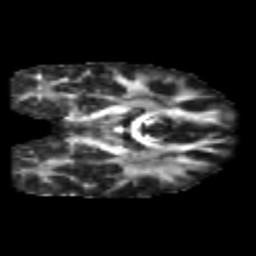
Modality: FA
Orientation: coronal
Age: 28
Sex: male
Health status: healthy